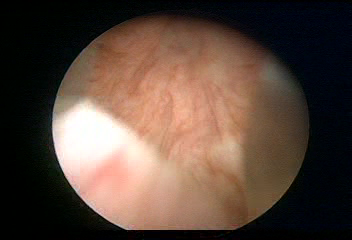
Modality: WLC
Class: Normal mucosa
Bladder cancer association: No